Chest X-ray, AP view. Patient: 34 years old, sex M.
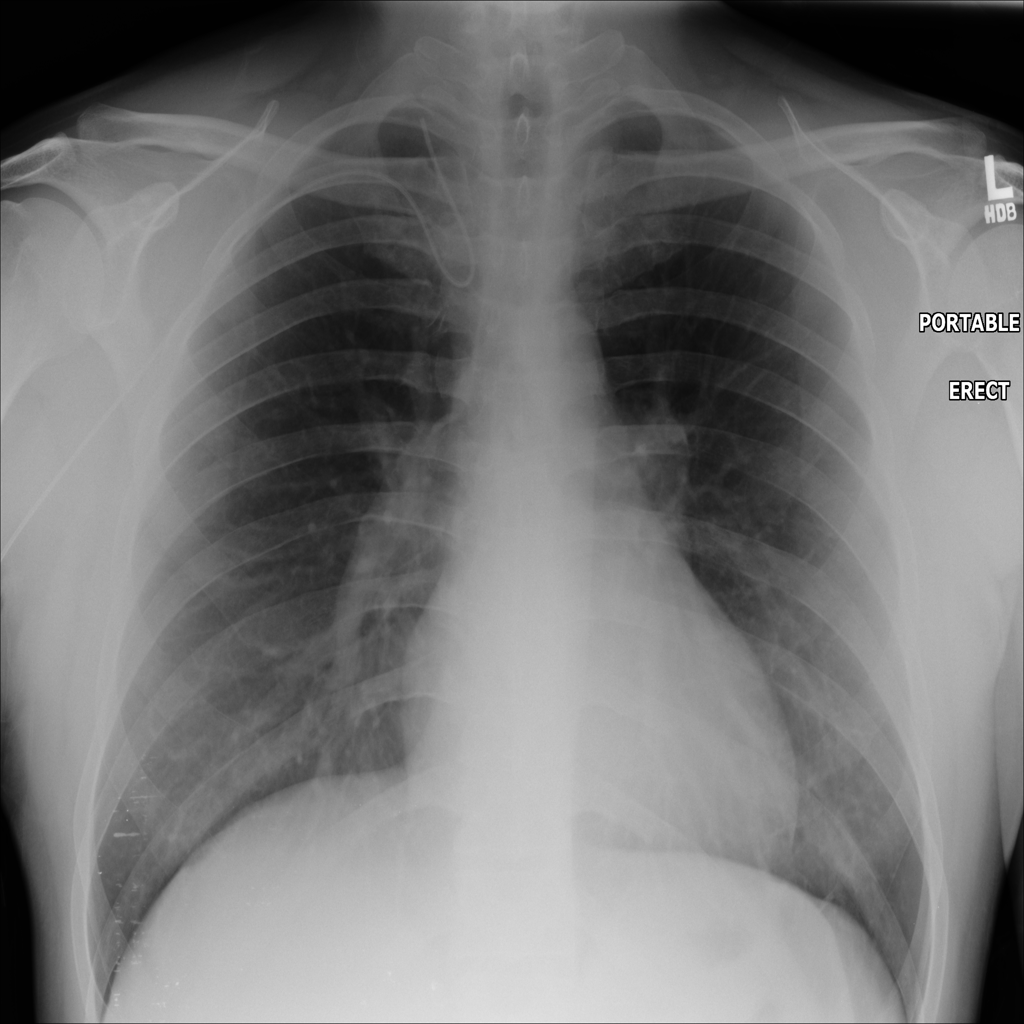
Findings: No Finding